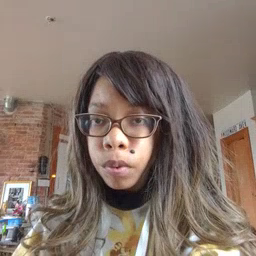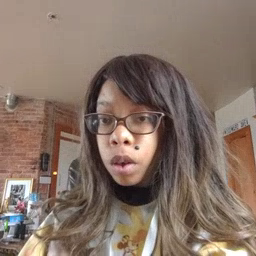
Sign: pool